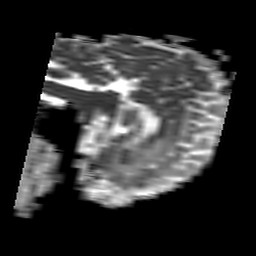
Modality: ADC
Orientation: sagittal
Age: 44
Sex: male
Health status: ill
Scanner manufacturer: philips
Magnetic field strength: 3 T
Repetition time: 3.8 s
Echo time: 0.09 s